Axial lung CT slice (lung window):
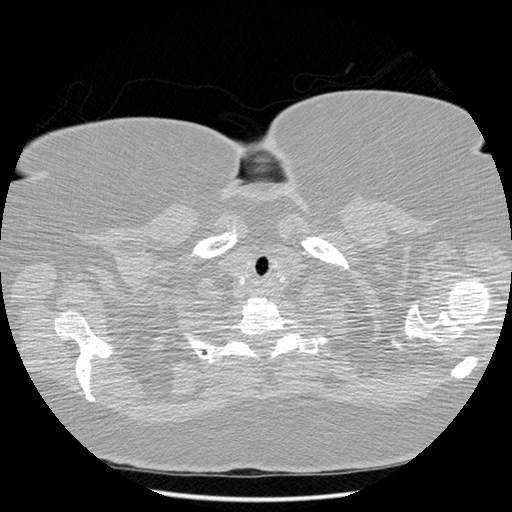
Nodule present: no